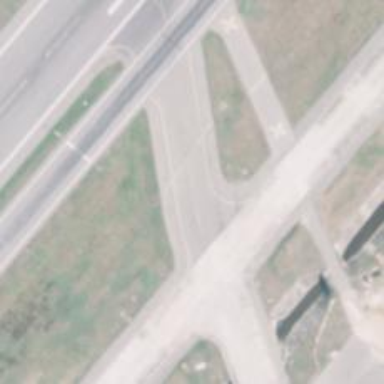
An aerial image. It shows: View of taxiway at the airport.